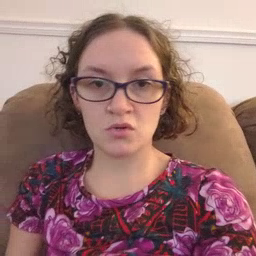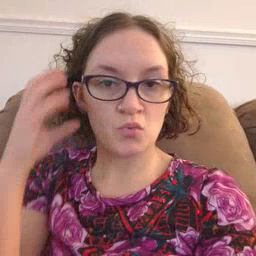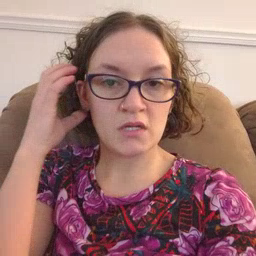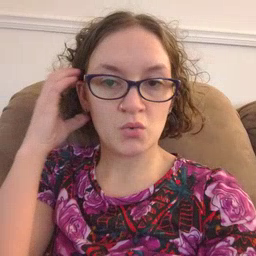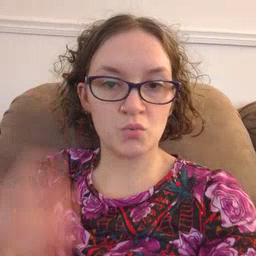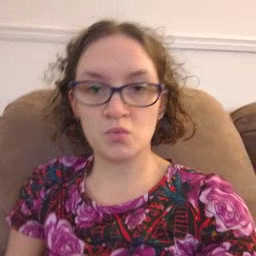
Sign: radio